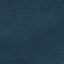
Land use / land cover class: Forest